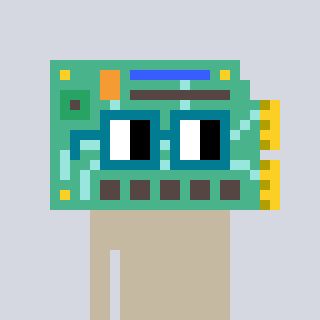
a pixel art character with square dark green glasses, a chipboard-shaped head and a blue-colored body on a cool background